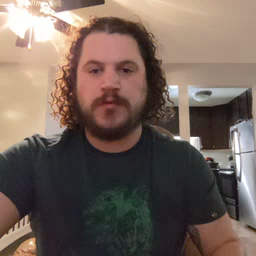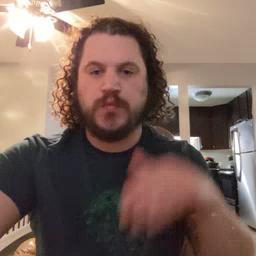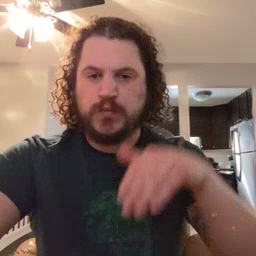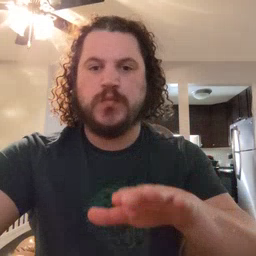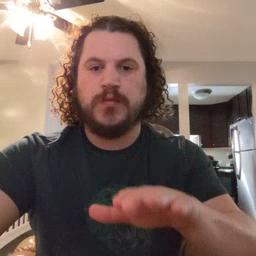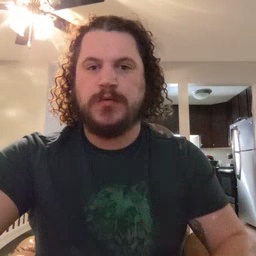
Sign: into